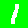
Digit: 1